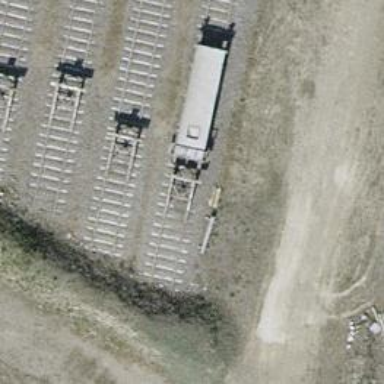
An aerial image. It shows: Railway buffer stop.